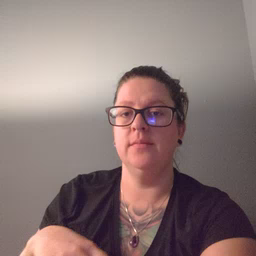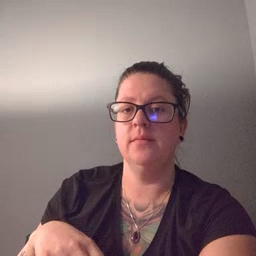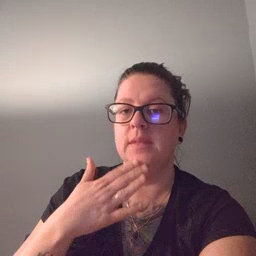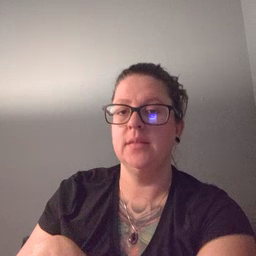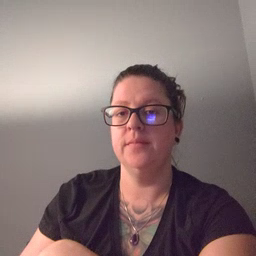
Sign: bad